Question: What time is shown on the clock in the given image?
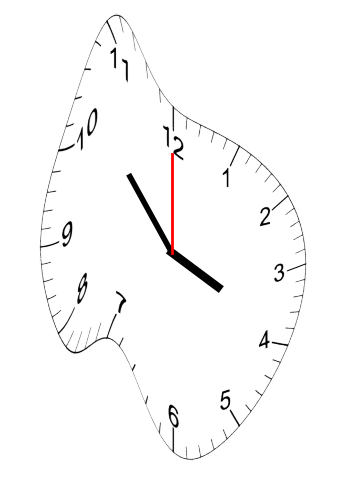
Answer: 03:53:00